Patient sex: M
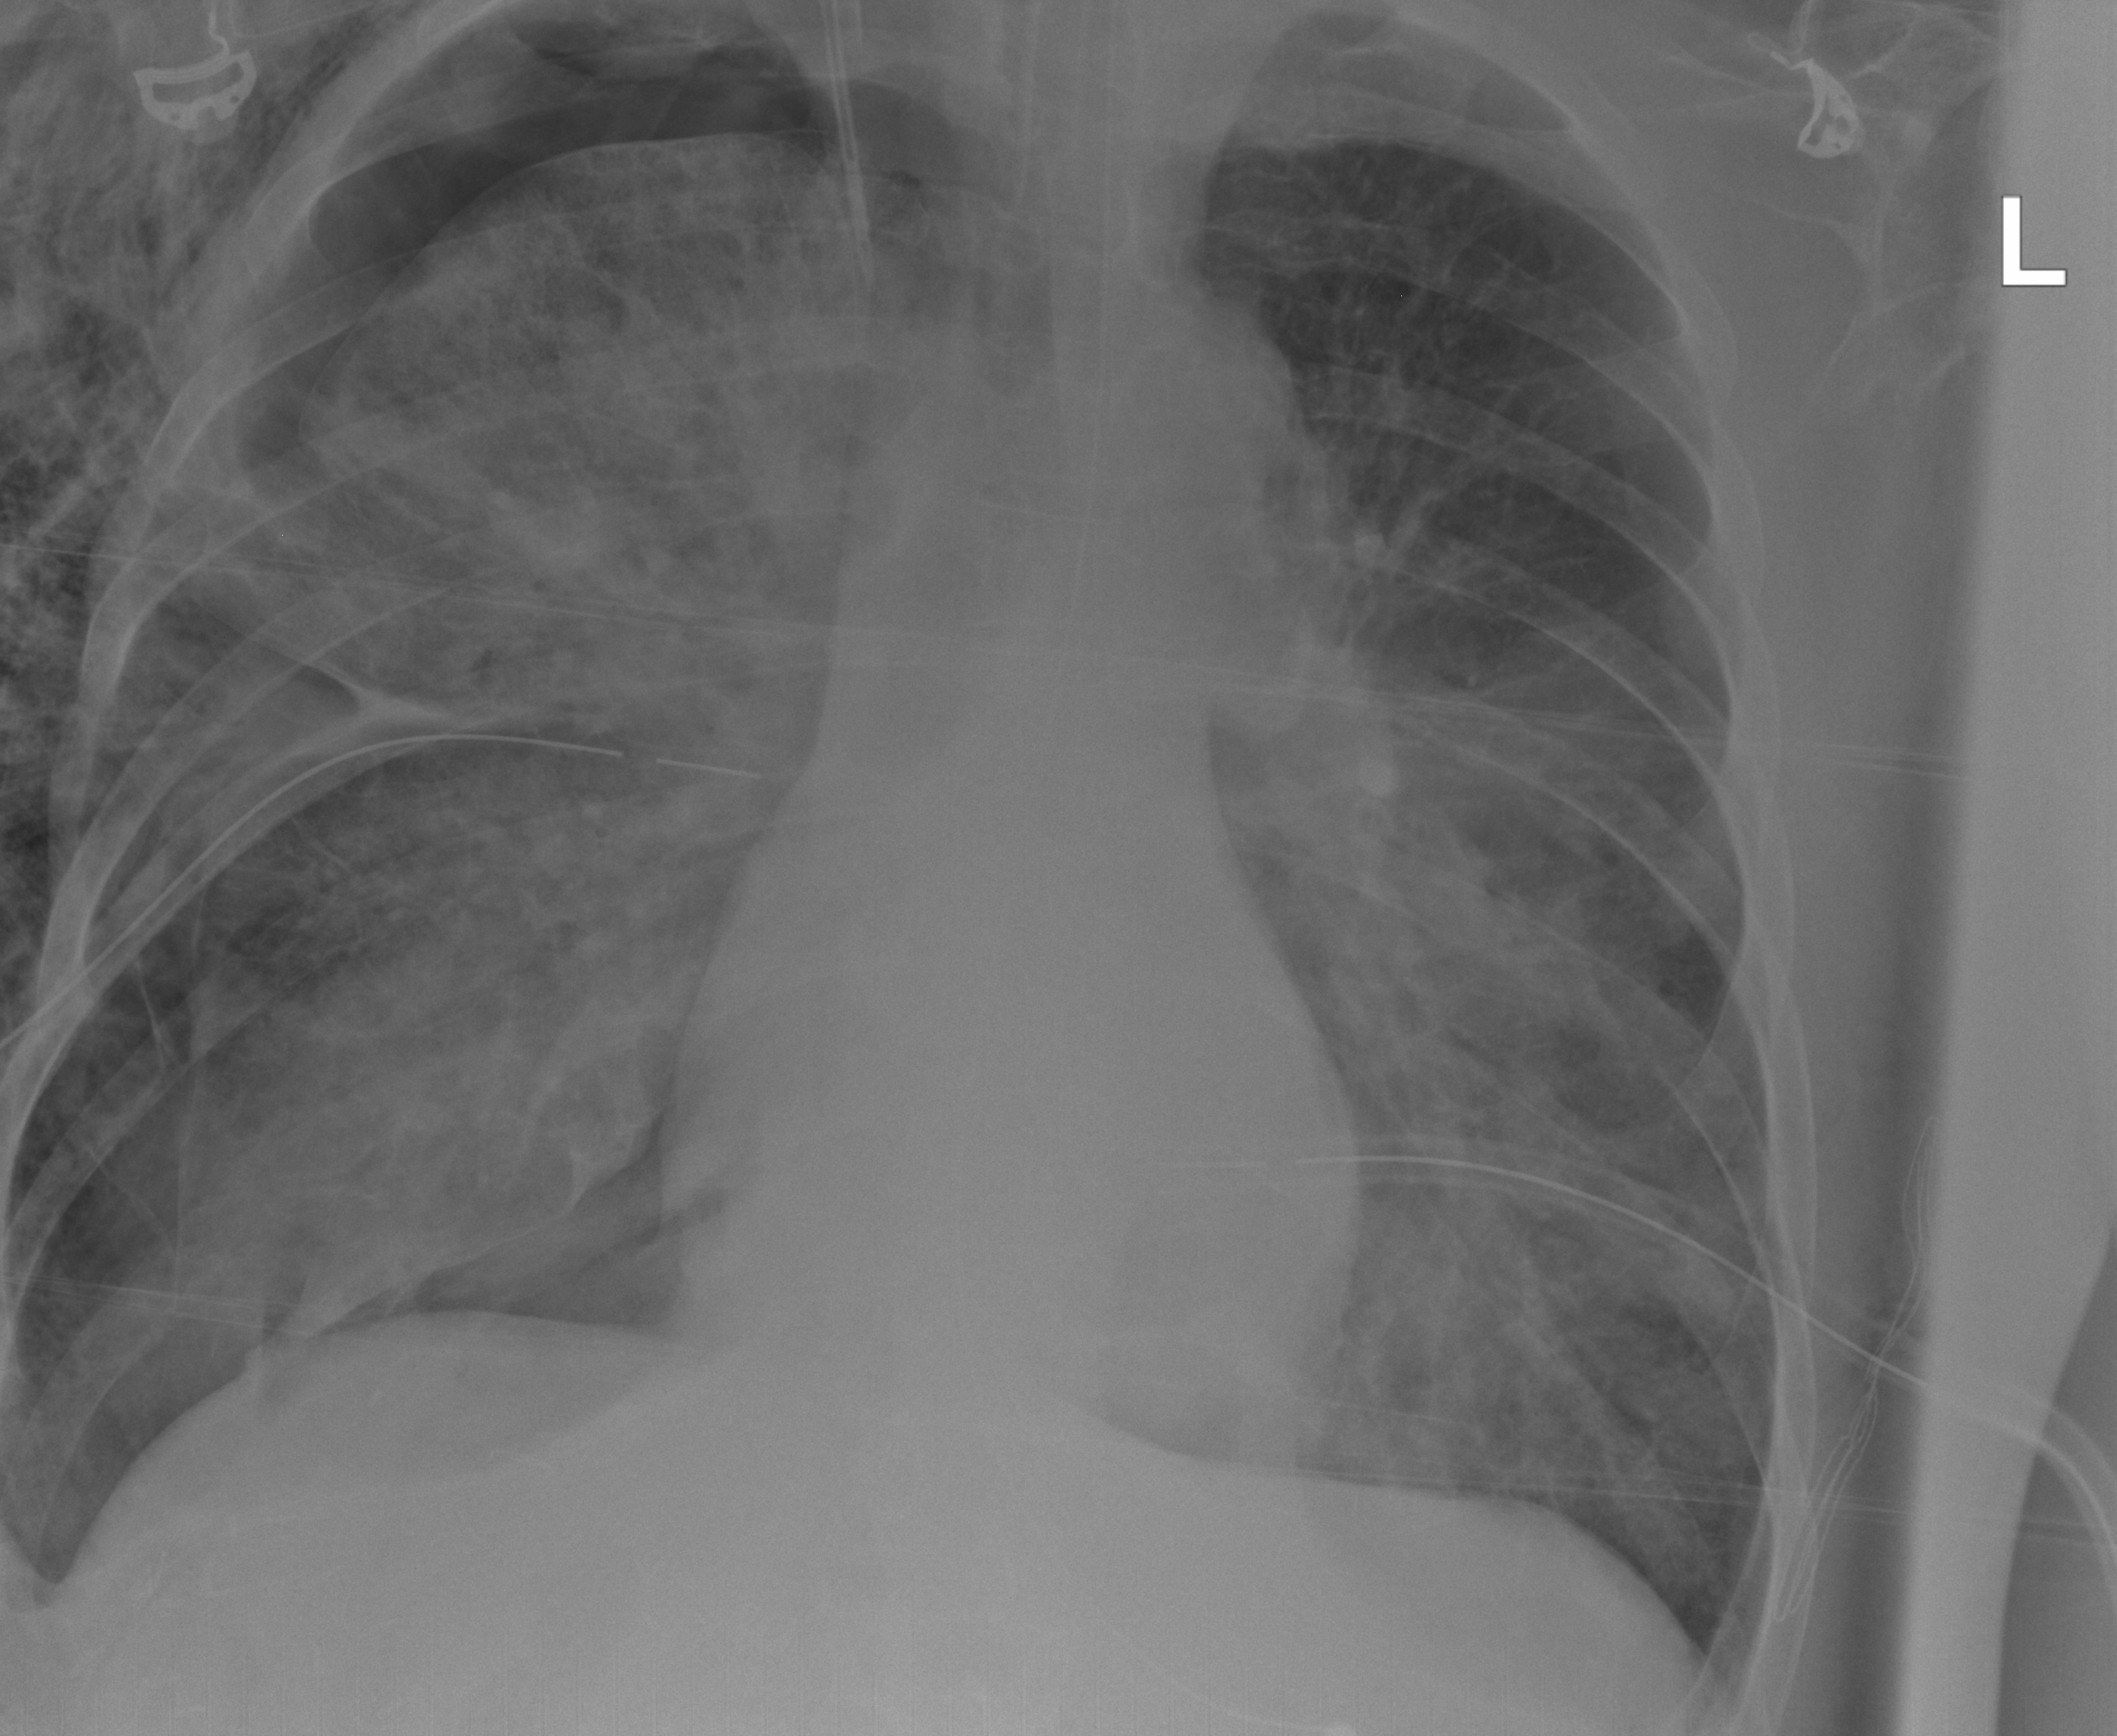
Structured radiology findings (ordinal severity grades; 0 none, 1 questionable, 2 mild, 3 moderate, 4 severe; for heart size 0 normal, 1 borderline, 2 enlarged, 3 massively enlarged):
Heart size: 0
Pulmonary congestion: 3
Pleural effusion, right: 0
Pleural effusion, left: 0
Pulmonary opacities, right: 3
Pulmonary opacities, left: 3
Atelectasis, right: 2
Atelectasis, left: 2